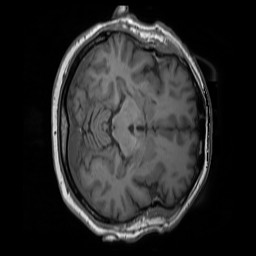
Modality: T1w
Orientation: axial
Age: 62
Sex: male
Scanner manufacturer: siemens
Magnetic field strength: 3 T
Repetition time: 1.55 s
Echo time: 0.00234 s